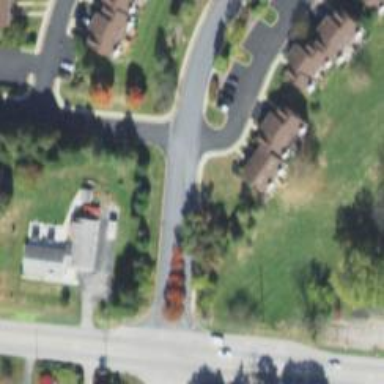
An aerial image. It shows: Residential road with sidewalk on the left side.